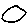
Label: circle